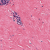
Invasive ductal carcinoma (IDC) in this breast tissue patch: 0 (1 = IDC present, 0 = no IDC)